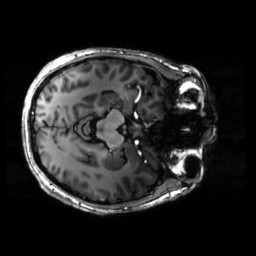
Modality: T1w
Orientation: axial
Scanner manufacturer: siemens
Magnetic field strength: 6.98 T
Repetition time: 2.3 s
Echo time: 0.00266 s